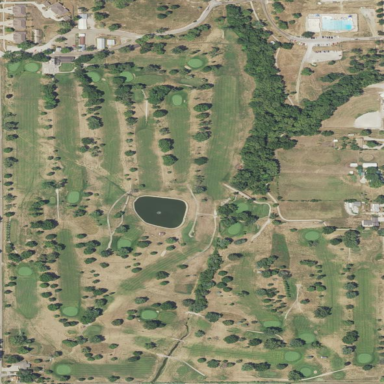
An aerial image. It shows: Golf course.